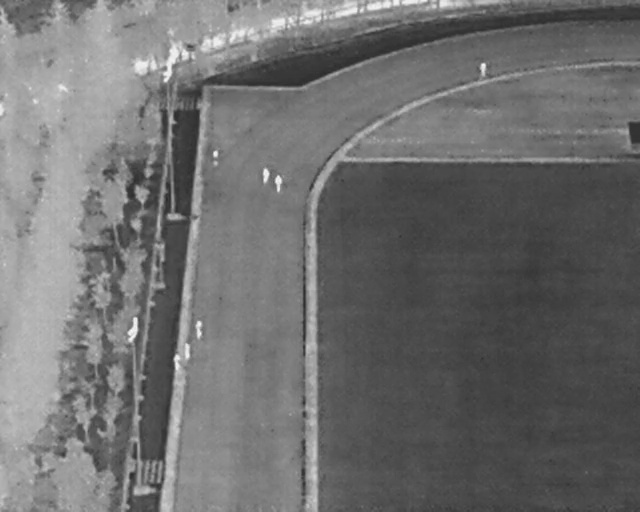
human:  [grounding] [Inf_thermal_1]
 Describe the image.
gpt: In the satellite image, there is  <ref>3 medium person </ref> <box>[[32, 30, 35, 31, 2], [40, 33, 43, 34, 2], [41, 35, 45, 36, 2]]</box> located at center,  <ref>1 small person </ref> <box>[[29, 63, 32, 64, 2]]</box> located at center,  <ref>1 small person </ref> <box>[[27, 67, 30, 69, 2]]</box> located at left,  <ref>1 small person </ref> <box>[[26, 70, 29, 71, 2]]</box> located at bottom left,  <ref>1 small person </ref> <box>[[73, 12, 76, 14, 2]]</box> located at top right.